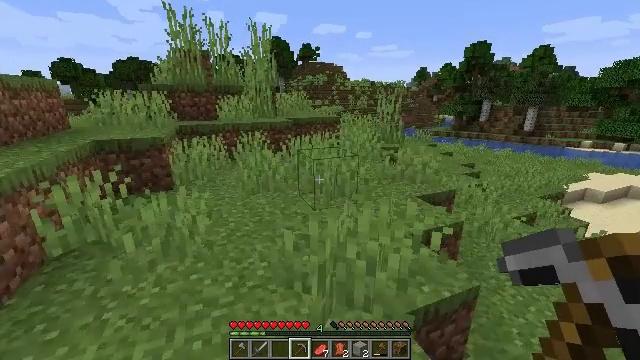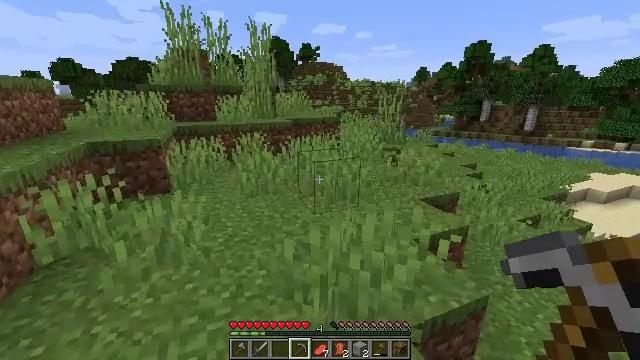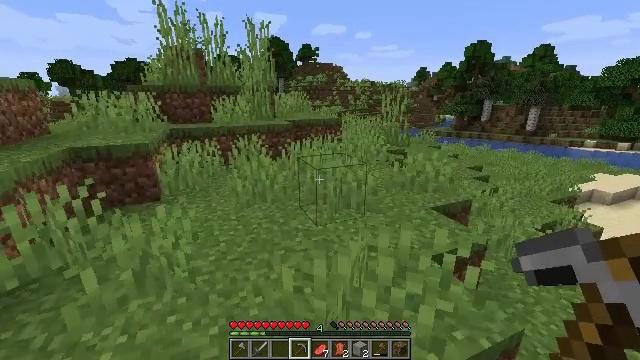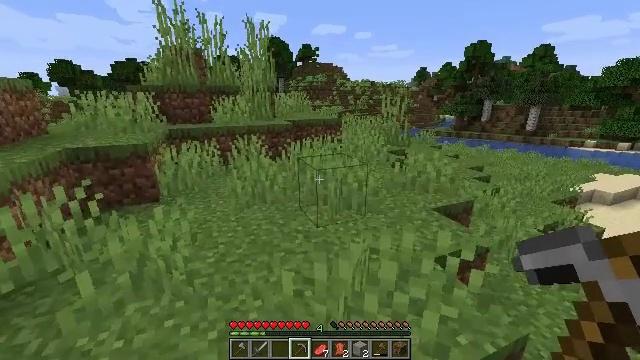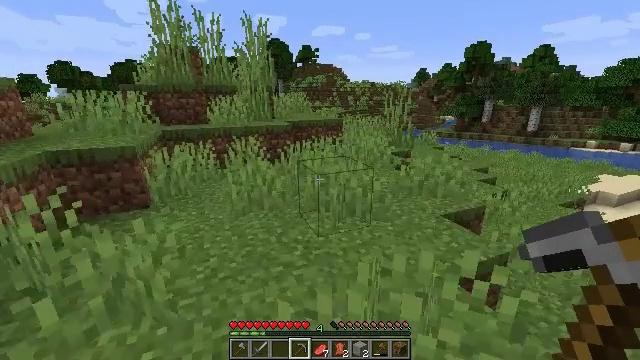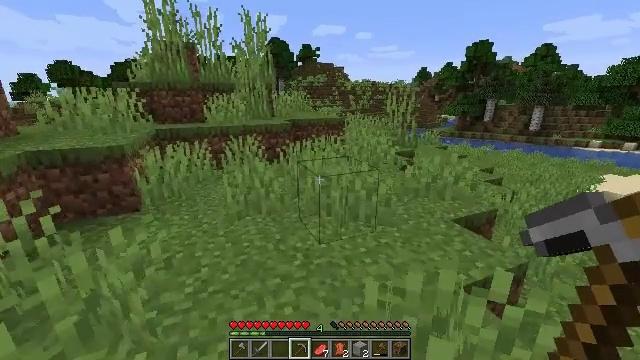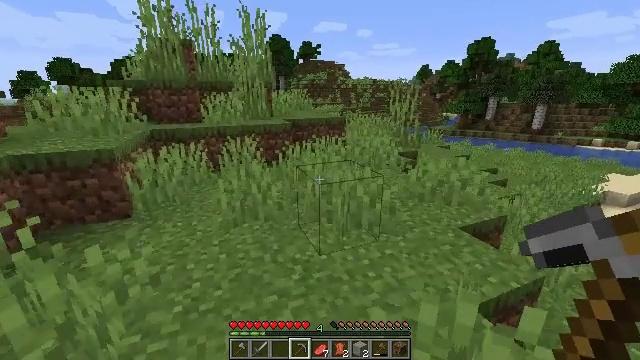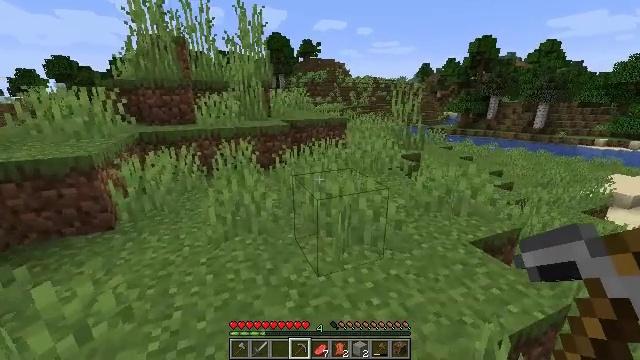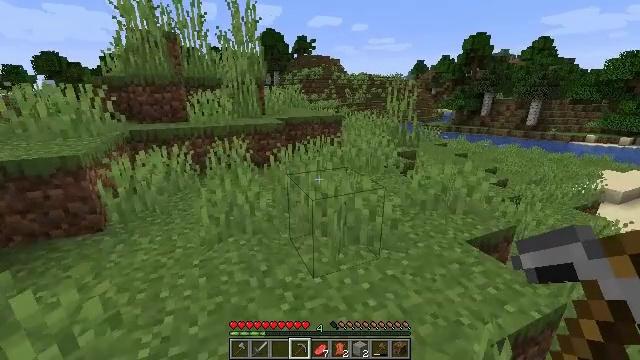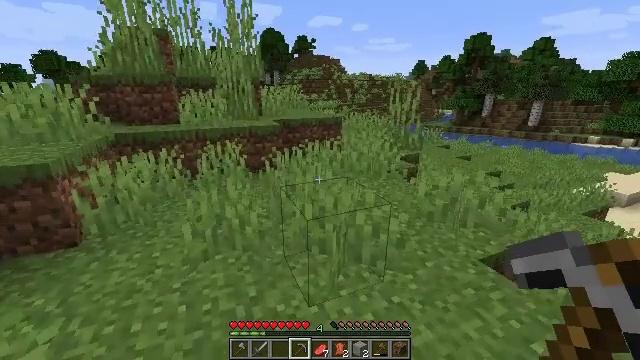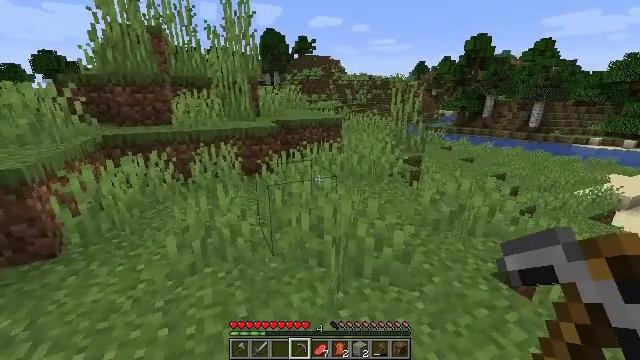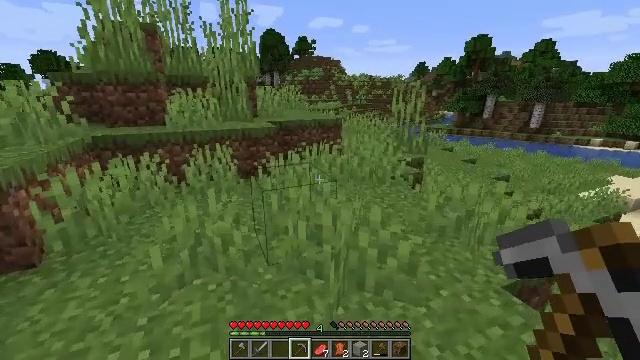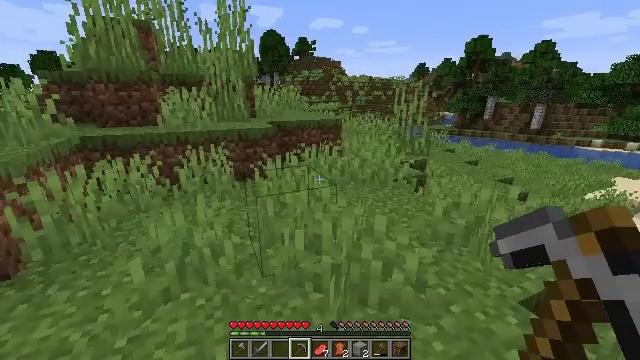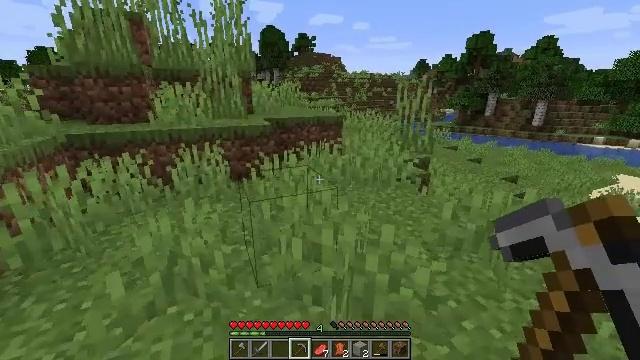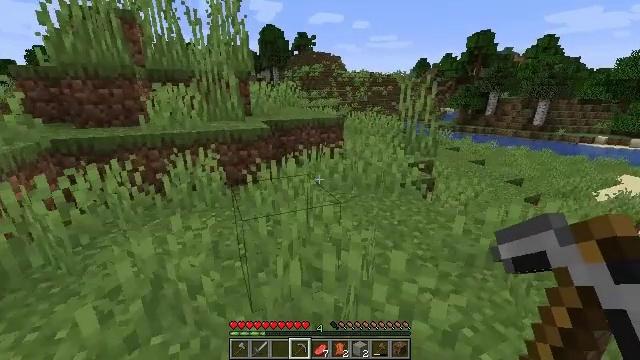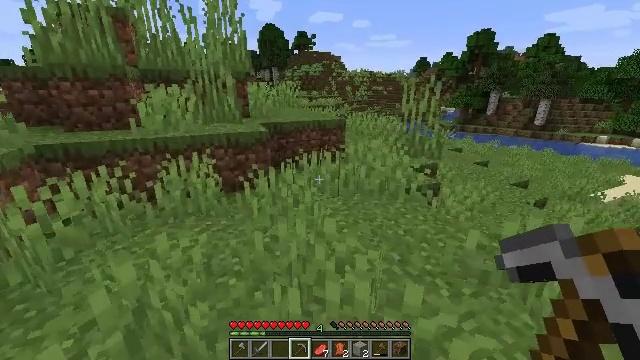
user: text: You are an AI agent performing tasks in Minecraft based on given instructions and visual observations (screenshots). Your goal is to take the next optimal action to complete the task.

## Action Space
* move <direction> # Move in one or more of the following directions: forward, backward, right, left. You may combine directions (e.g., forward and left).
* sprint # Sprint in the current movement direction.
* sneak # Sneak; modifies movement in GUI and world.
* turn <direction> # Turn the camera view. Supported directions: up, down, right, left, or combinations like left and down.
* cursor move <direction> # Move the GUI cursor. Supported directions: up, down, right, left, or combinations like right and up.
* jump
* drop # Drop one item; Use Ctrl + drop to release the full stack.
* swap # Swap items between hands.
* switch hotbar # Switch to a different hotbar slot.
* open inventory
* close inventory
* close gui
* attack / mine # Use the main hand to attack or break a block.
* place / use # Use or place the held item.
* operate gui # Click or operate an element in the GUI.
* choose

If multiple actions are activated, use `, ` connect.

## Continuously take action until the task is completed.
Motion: motion action
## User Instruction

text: Remove the tall grass to clear the area.
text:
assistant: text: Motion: move forward
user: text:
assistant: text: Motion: move forward
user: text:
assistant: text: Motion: move forward
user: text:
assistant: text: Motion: move forward
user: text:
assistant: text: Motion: move forward
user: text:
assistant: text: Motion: move forward
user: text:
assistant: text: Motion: move forward
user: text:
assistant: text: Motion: move forward, turn right
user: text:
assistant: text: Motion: move forward
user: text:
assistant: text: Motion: move forward
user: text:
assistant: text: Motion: move forward
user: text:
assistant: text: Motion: move forward
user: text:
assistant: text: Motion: move forward
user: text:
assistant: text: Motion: move forward
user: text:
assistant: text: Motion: move forward
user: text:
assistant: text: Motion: move forward
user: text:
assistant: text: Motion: move forward
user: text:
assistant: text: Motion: move forward
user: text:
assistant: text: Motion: no_op
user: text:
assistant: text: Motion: no_op
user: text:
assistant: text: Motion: no_op
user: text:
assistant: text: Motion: no_op
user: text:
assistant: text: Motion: no_op
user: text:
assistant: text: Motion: no_op
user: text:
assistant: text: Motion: turn left
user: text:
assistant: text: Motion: turn left
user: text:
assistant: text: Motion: no_op
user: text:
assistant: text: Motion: no_op
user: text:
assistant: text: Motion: no_op
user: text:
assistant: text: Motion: no_op